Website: bh-photo
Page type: customer-info-address
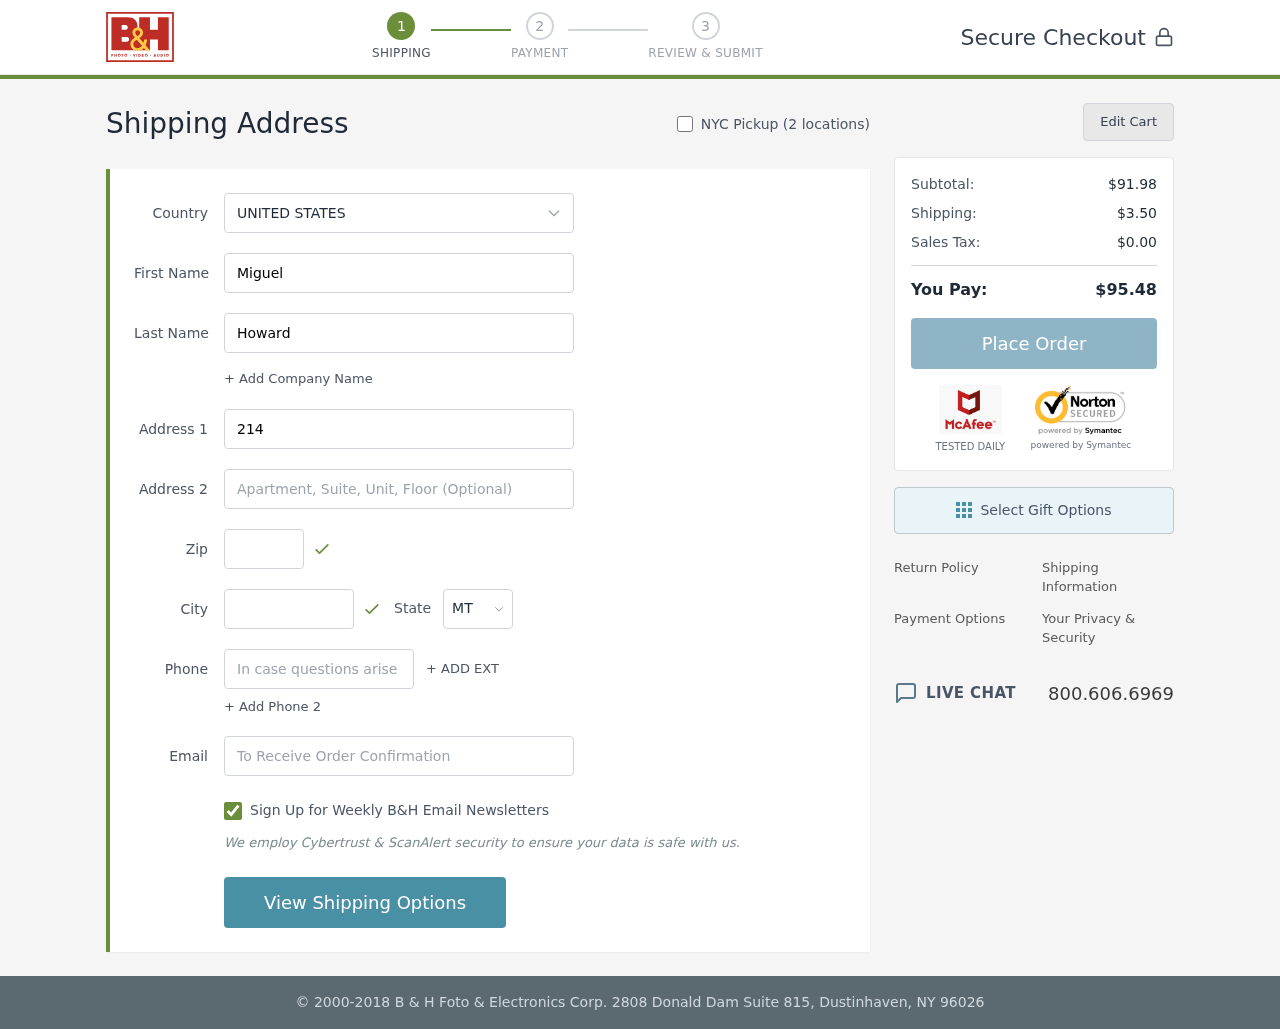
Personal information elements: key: PII_CITY
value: Patrickhaven
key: PII_COUNTRY
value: United States
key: PII_EMAIL
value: miguelhoward@hotmail.com
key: PII_FIRSTNAME
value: Miguel
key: PII_LASTNAME
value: Howard
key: PII_PHONE
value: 9377461215
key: PII_POSTCODE
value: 83544
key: PII_STATE_ABBR
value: MT
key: PII_STREET
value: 214 Kennedy Course
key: PII_STREET2
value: Apt. 816
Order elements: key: ORDER_SUBTOTAL
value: $91.98
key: ORDER_SHIPPING_COST
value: $3.50
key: ORDER_TAX
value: $0.00
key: ORDER_TOTAL
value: $95.48